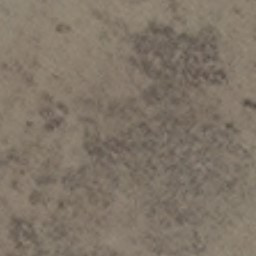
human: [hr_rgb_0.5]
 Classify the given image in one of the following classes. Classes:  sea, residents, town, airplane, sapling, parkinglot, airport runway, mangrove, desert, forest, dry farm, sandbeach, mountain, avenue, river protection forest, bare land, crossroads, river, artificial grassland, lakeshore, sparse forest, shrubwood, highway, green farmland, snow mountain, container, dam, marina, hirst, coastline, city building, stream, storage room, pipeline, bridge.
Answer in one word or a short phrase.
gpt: bare land